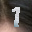
Label: 1